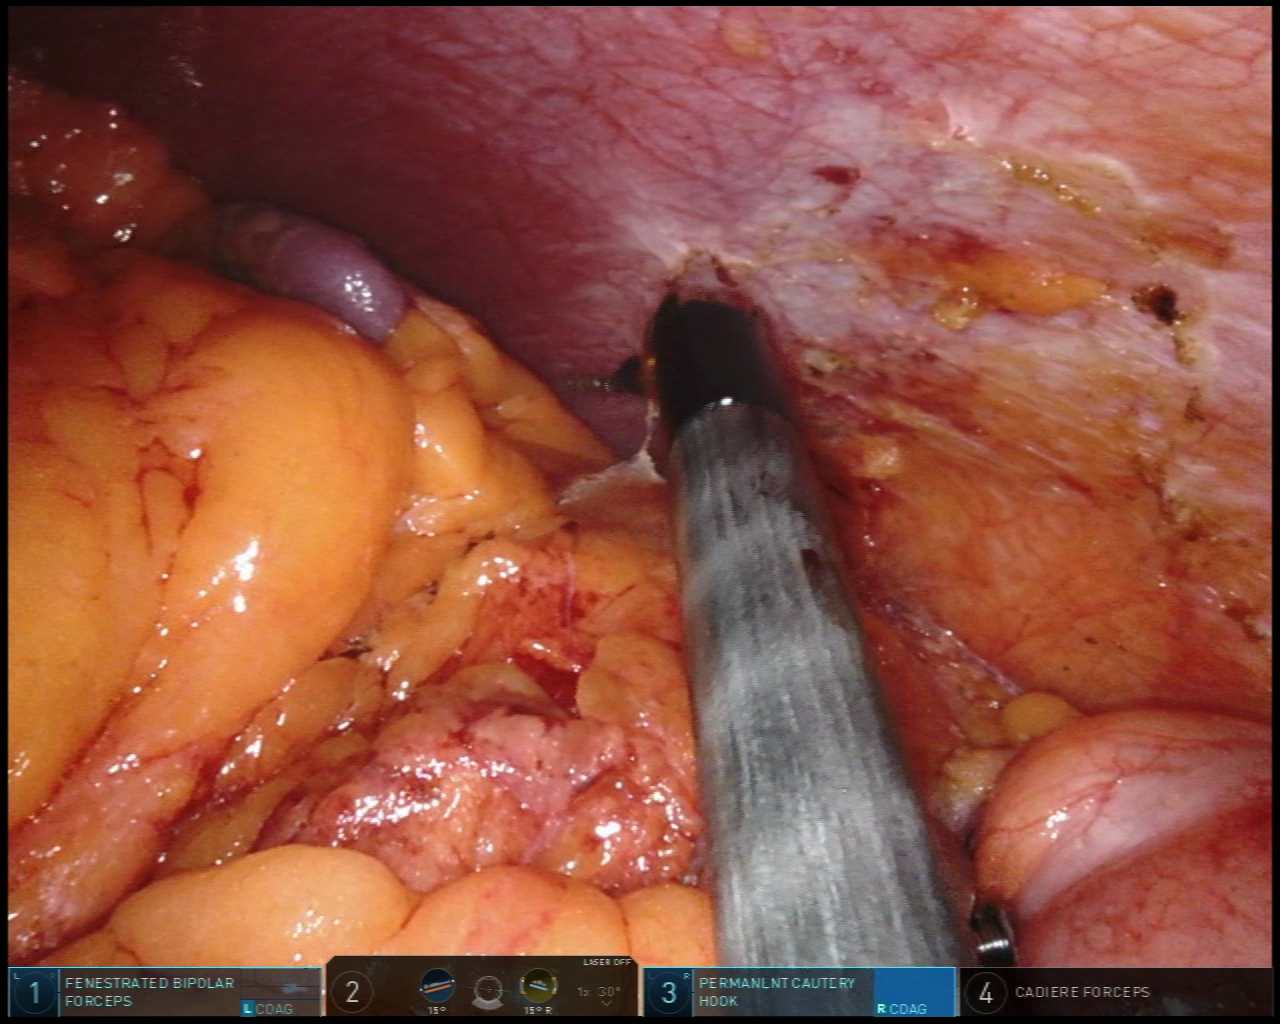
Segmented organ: spleen
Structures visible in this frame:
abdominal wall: yes
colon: yes
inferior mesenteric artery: no
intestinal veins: no
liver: no
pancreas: no
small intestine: no
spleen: yes
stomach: no
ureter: no
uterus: no
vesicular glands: no